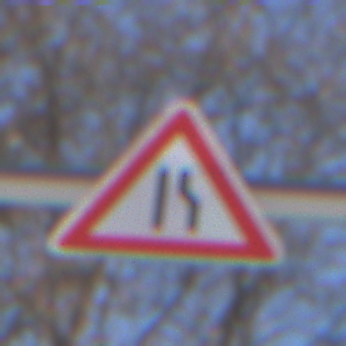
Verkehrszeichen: EinseitigVerengteFahrbahnRechts
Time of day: MorningAfternoon
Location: Outdoor (Special)
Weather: Clear
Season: Winter
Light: Natural